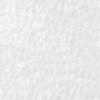
Label: no_change